Field crop: maize
Growth stage: 2
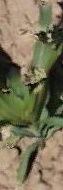
Species: maize